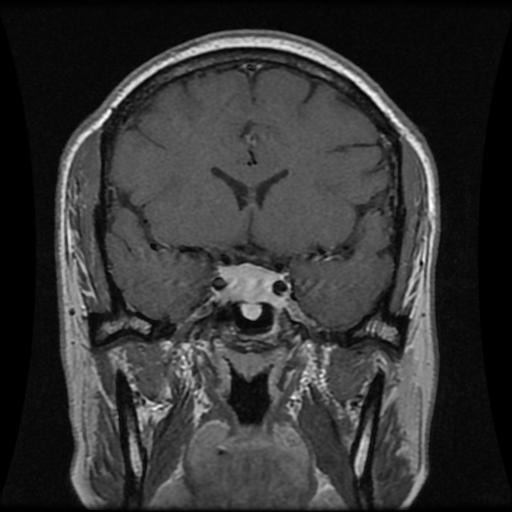
Label: pituitary